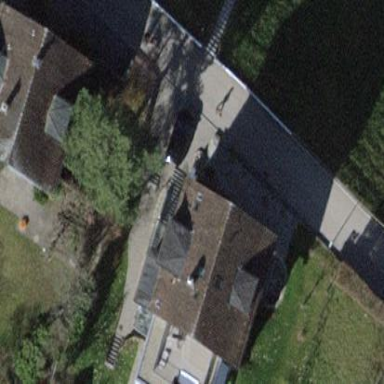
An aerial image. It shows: The roof of the building is gabled in shape.